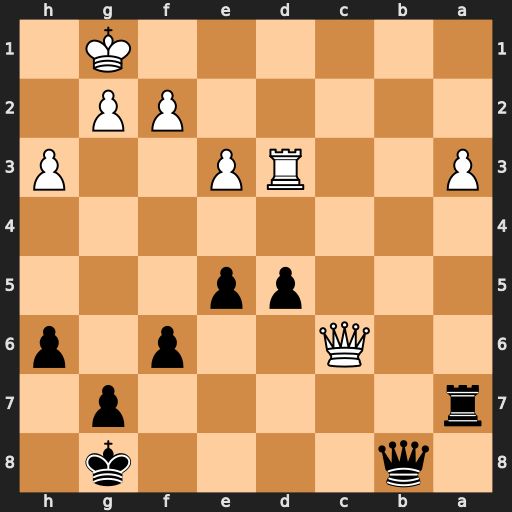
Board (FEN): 1q4k1/r5p1/2Q2p1p/3pp3/8/P2RP2P/5PP1/6K1
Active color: b
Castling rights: -
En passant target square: -
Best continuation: Qb1+ Rd1 Qxd1+